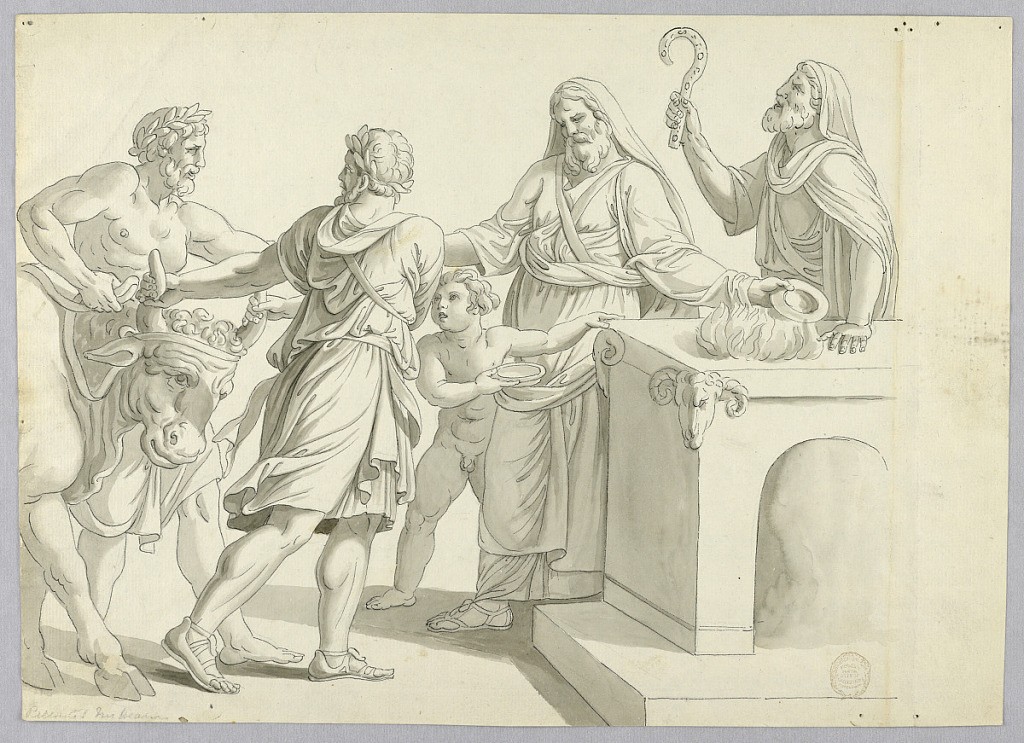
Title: A Classical Sacrifice
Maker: Johann August Nahl The Younger, German, 1752 - 1825
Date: ca. 1781
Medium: Lead pencil, pen and dark ink, brush and black and gray watercolors on paper
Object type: Drawing
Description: Drawing after a fresco devised by Giulio Romano in the Palazzo del Te in Manuta. The priests and a boy are at right beside the altar. Two men approach from left with a ball.